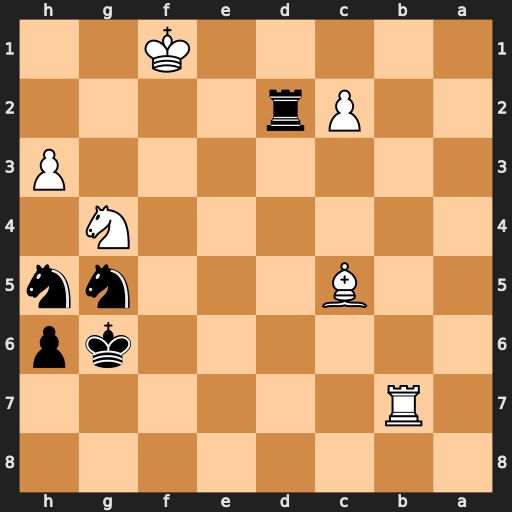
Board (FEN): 8/1R6/6kp/2B3nn/6N1/7P/2Pr4/5K2
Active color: b
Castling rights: -
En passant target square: -
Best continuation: Ng3+ Ke1 Nf3#